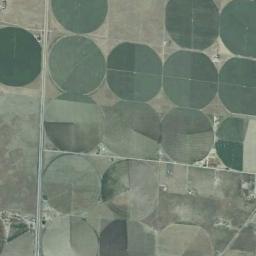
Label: circular_farmland